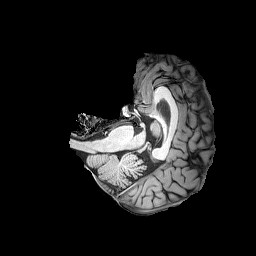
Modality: T1w
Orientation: axial
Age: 49
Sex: female
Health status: healthy